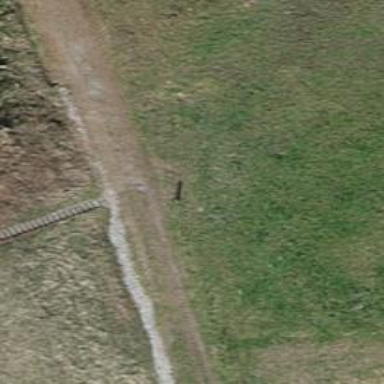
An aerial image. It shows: Track with fine gravel surface. The track has grade 4 tracktype.